Question: I have registered an app with 'apps.dev.microsoft.com'
And set its permissions to this:

I am getting a token to use Microsoft Graph API like this:
<URL>
I set the scope to: 'scope=https://graph.microsoft.com/.default'
I get back a token without 'Directory.ReadWrite.All' permission.
How can I modify the request to get back the token with permission specified under 'apps.dev.microsoft.com' portal? Should I change the scope parameter?
I tried with 'graph.microsoft.com/directory.readwrite.all' as suggest online, without any luck.
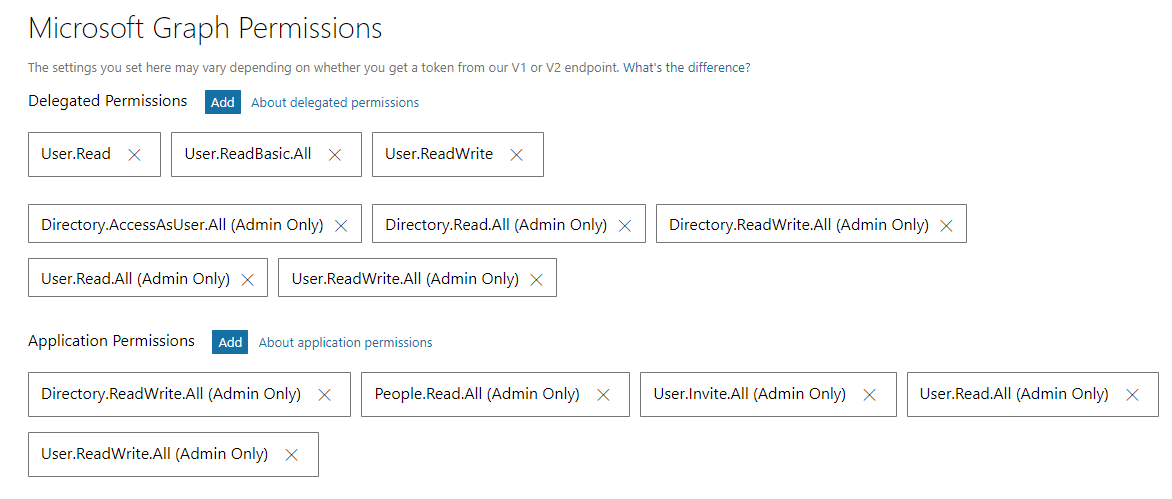
Answer: To use 'schemaExtentions' you need the 'Directory.AccessAsUser.All' scope. The problem you have here however is that you're using the 'client_credentials' grant (aka "App-Only Authentication") which only supports Application Permissions (of which 'Directory.AccessAsUser.All' isn't one).
In order to use any of the Delegated Permissions, you need to authenticate a user rather than just the application. Delegated permissions are just that, permissions a user has delegated (aka transferred/assigned) to you application for a period of time.
There are a couple of options here. If the only issue you're running into is with 'schemaExtentions' and you're not selling a commercial solution (an ISV), you most likely don't need to bake this into your application in the first place. Instead, try using <URL> to create them.
Another option is to support both 'client_credential' and 'code' grants in the application. If you're an ISV selling a commercial solution, this is likely the best bet. The cleanest way to execute this is to have a "setup" app that is executed by an Administrator. The Admin authenticates themselves using a 'code' grant and you create all of the needed extensions. The bonus of this process is that it provides a clean and logical place to kick off the Admin Consent for the 'client_credential' grant you're going to need for the production application.
One thing to note is that you can use the same App ID for both <URL> grants. Depending on the grant you select it will use either the Delegate or Application permissions you defined. This makes the above scenario pretty straightforward.
The registration UX unfortunately doesn't do a great job of surfacing how delegate vs application permission are applied, leading many users to assume both sets are always being used. In reality, only one set is every applicable depending on the grant type in use. The one exception to this is Admin Consent which consents to all of the permissions requested (i.e. you don't need separate Delegate and Application consent flows).